Aerial crown-view tile of a tropical tree (Barro Colorado Island, Panama), acquired 20241112:
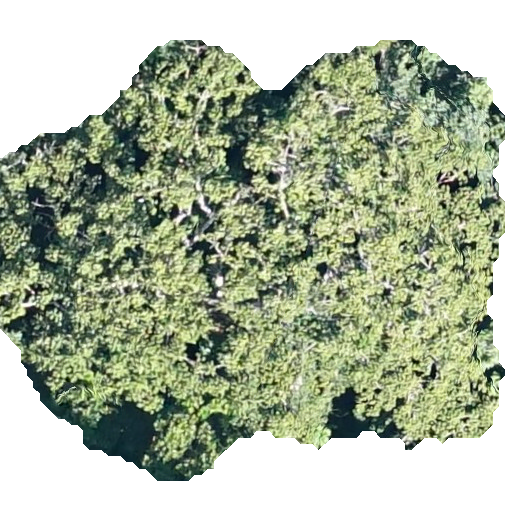
Species: Sterculia apetala
GBIF accepted scientific name: Sterculia apetala
Crown area: 280.336 m²